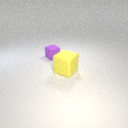
large yellow rubber cube to the right of small purple rubber cube